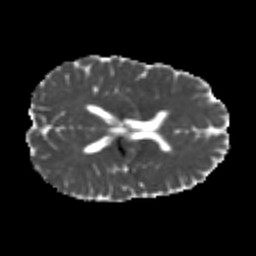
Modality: MD
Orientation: axial
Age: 23
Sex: female
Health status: healthy
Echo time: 0.074 s